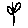
Label: flower